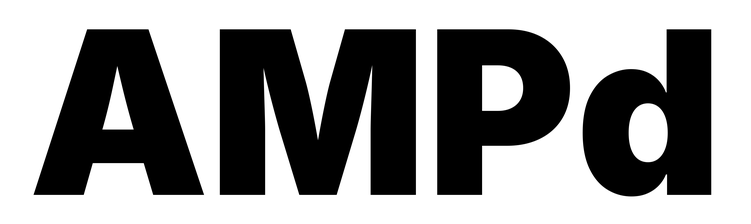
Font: Inter_Black